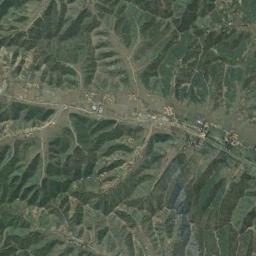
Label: mountain